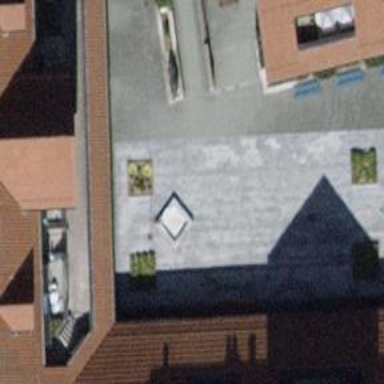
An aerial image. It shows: Fountain.